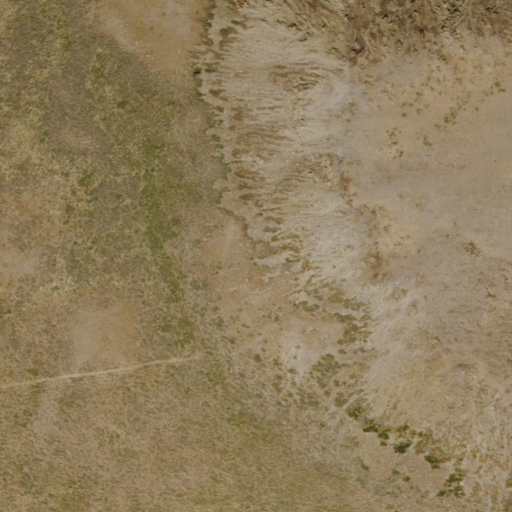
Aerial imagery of mountain in Nevada named Independence Mountain containing shrub and evergreen forest